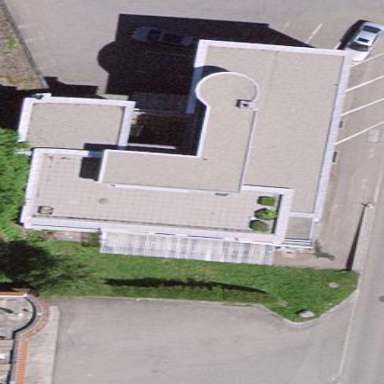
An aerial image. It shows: Building.